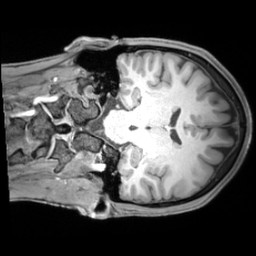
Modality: T1w
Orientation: coronal
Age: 24
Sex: male
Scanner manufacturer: siemens
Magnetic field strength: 3 T
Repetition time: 1.97 s
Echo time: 0.00206 s